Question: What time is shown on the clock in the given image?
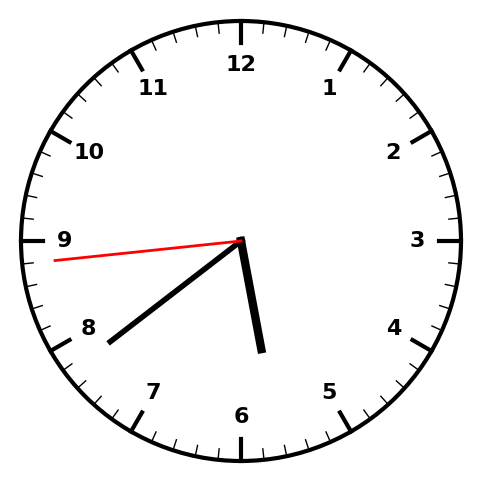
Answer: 05:38:44